Question: I have this code from a tut that enables scrolling and zooming of an image, but even if the image is small, the code will stretch the image so that It will fill the whole screen. I want it to have a dialog maybe that contains the image and enables the zooming and scrolling by modifying the code without occupying the whole screen.
Edit: Is it possible to have a limit in scrolling or limit the size of the image using the code below?
There is a default image size on the first display(centered), which is also the minimum zoom out. When the image reached its maximum scrollable size(real image size) it will go back to the default size. If possible, to also control the area where the image can be scrolled, so that I will not be lost in zooming in.
'''
public class ZoomHelloActivity extends Activity {
// Physical display width and height.
private static int displayWidth = 0;
private static int displayHeight = 0;
static String img="";
/** Called when the activity is first created. */
@Override
public void onCreate(Bundle savedInstanceState) {
super.onCreate(savedInstanceState);
Display display = ((WindowManager)
getSystemService(Context.WINDOW_SERVICE)).getDefaultDisplay();
displayWidth = display.getWidth();
displayHeight = display.getHeight();
//get intent
Bundle extras = getIntent().getExtras();
if (extras != null) {
Toast.makeText(this.getBaseContext(),"Inside: "+img.toString(),
Toast.LENGTH_SHORT).show();
img = extras.getString("img");
// and get whatever type user account id is
}
else{ Toast.makeText(this.getBaseContext(),"ERROR ni",
Toast.LENGTH_SHORT).show();}
setContentView(new SampleView(this));
}
private static class SampleView extends View {
private static Bitmap bmLargeImage; //bitmap large enough to be scrolled
private static Rect displayRect = null; //rect we display to
private Rect scrollRect = null; //rect we scroll over our bitmap with
private int scrollRectX = 0; //current left location of scroll rect
private int scrollRectY = 0; //current top location of scroll rect
private float scrollByX = 0; //x amount to scroll by
private float scrollByY = 0; //y amount to scroll by
private float startX = 0; //track x from one ACTION_MOVE to the next
private float startY = 0; //track y from one ACTION_MOVE to the next
public SampleView(Context context) {
super(context);
// Destination rect for our main canvas draw. It never changes.
displayRect = new Rect(0, 0, displayWidth, displayHeight);
// Scroll rect: this will be used to 'scroll around' over the
// bitmap in memory. Initialize as above.
scrollRect = new Rect(0, 0, displayWidth, displayHeight);
// Load a large bitmap into an offscreen area of memory.
int assignImg;
assignImg = Integer.parseInt(img);
bmLargeImage = BitmapFactory.decodeResource(getResources(),
assignImg);
}
@Override
public boolean onTouchEvent(MotionEvent event) {
switch (event.getAction()) {
case MotionEvent.ACTION_DOWN:
// Remember our initial down event location.
startX = event.getRawX();
startY = event.getRawY();
break;
case MotionEvent.ACTION_MOVE:
float x = event.getRawX();
float y = event.getRawY();
// Calculate move update. This will happen many times
// during the course of a single movement gesture.
scrollByX = x - startX; //move update x increment
scrollByY = y - startY; //move update y increment
startX = x; //reset initial values to latest
startY = y;
invalidate(); //force a redraw
break;
}
return true; //done with this event so consume it
}
@Override
protected void onDraw(Canvas canvas) {
int newScrollRectX = scrollRectX - (int)scrollByX;
int newScrollRectY = scrollRectY - (int)scrollByY;
// Don't scroll off the left or right edges of the bitmap.
if (newScrollRectX < 0)
newScrollRectX = 0;
else if (newScrollRectX > (bmLargeImage.getWidth() - displayWidth))
newScrollRectX = (bmLargeImage.getWidth() - displayWidth);
// Don't scroll off the top or bottom edges of the bitmap.
if (newScrollRectY < 0)
newScrollRectY = 0;
else if (newScrollRectY > (bmLargeImage.getHeight() - displayHeight))
newScrollRectY = (bmLargeImage.getHeight() - displayHeight);
// We have our updated scroll rect coordinates, set them and draw.
scrollRect.set(newScrollRectX, newScrollRectY,
newScrollRectX + displayWidth, newScrollRectY + displayHeight);
Paint paint = new Paint();
canvas.drawBitmap(bmLargeImage, scrollRect, displayRect, paint);
// Reset current scroll coordinates to reflect the latest updates,
// so we can repeat this update process.
scrollRectX = newScrollRectX;
scrollRectY = newScrollRectY;
}
}
}
'''
Edit:
Wanted output:

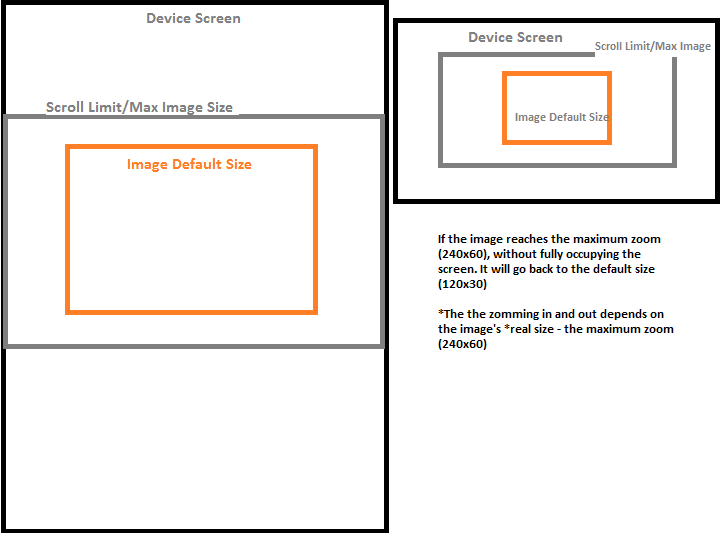
Answer: Maybe try the following:
In the 'OnCreate()' method instead of this:
'''
displayWidth = display.getWidth();
displayHeight = display.getHeight();
'''
Put the following:
'''
private static Bitmap bmLargeImage;
bmLargeImage = BitmapFactory.decodeResource(getResources(), assignImg);
int bmWidth = bmLargeImage.getWidth();
int bmHeight = bmLargeImage.getHeight();
displayWidth = display.getWidth();
displayHeight = display.getHeight();
if (bmWidth < displayWidth){
displayWidth = bmWidth;
}
if (bmHeight < displayHeight){
displayHeight = bmHeight;
}
'''
See if this can bypass the algorithm from the tut.